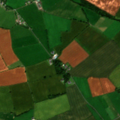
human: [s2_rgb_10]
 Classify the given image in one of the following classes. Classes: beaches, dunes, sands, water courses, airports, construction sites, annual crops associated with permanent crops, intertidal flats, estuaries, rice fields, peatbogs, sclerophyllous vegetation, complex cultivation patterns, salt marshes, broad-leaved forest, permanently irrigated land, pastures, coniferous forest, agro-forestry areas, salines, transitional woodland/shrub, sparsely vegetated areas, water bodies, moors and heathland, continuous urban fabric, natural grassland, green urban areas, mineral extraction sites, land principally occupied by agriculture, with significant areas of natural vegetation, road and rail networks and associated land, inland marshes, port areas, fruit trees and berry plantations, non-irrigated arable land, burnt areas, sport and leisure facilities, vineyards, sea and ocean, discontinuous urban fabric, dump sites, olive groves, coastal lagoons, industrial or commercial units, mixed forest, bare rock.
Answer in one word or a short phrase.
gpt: non-irrigated arable land, pastures